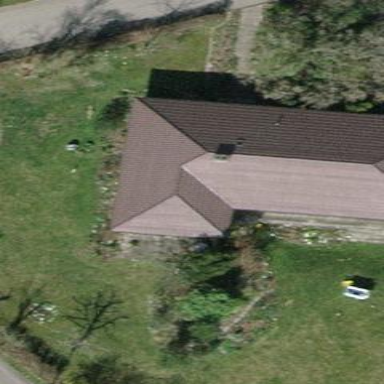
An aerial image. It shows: Detached building with hipped roof.